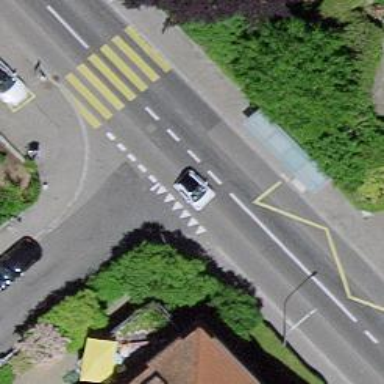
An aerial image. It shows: Bus stop with shelter for public transportation.